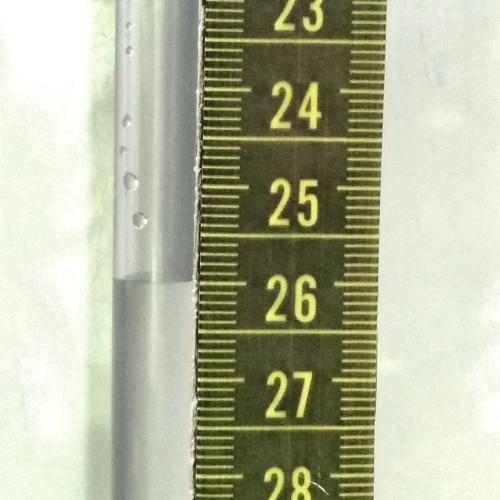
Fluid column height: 26.0 cm